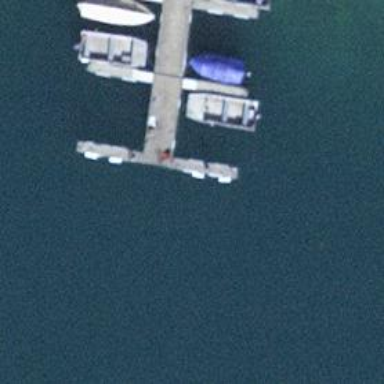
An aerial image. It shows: Man-made pier.